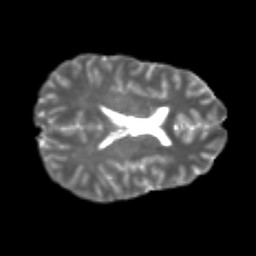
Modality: T2w
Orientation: axial
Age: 23
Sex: male
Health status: healthy
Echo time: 0.074 s